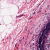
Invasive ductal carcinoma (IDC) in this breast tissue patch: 0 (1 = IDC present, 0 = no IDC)